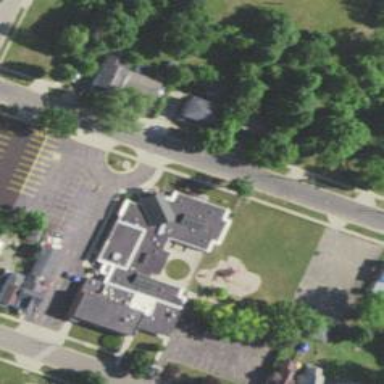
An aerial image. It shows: School with the designation "School."